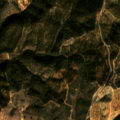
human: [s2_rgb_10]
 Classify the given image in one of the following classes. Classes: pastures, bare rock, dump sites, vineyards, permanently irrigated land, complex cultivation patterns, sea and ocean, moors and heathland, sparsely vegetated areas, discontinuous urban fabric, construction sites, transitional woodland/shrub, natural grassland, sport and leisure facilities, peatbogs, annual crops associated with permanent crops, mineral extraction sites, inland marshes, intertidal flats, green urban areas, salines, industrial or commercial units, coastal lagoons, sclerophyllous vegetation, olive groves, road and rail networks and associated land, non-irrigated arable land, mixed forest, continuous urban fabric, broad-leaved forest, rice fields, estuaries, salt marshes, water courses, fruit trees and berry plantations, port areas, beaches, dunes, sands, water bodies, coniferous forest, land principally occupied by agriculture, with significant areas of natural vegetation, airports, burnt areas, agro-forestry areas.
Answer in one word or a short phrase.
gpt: pastures, land principally occupied by agriculture, with significant areas of natural vegetation, broad-leaved forest, transitional woodland/shrub